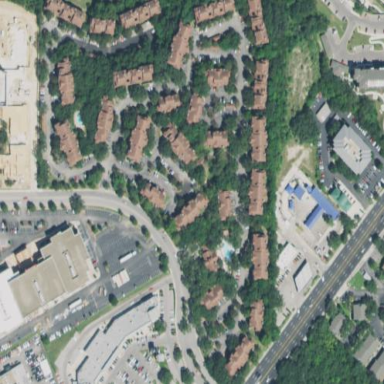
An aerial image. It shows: Residential area with apartments.